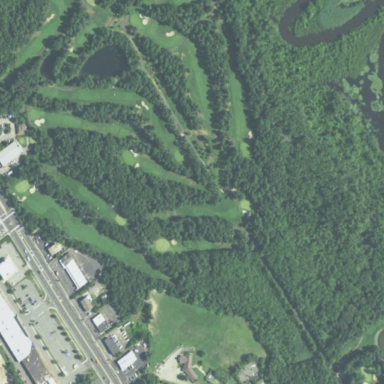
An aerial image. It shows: Golf course.